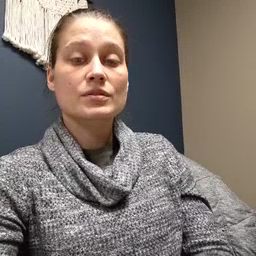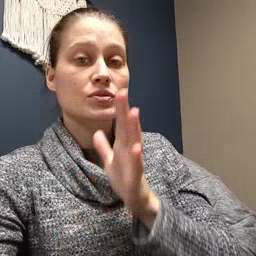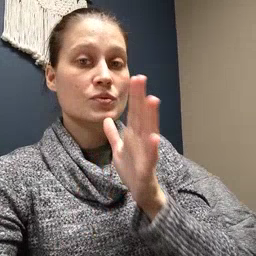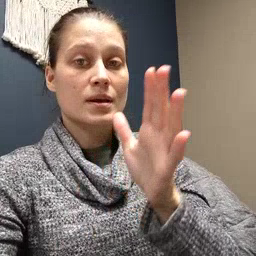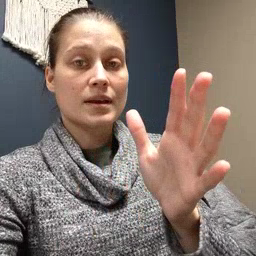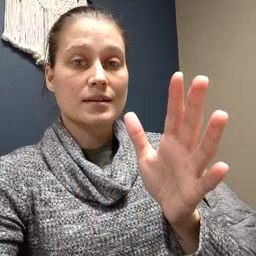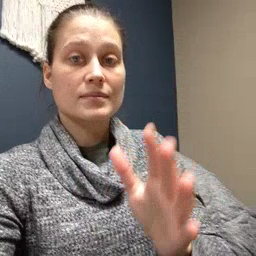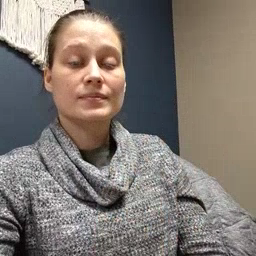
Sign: grandma